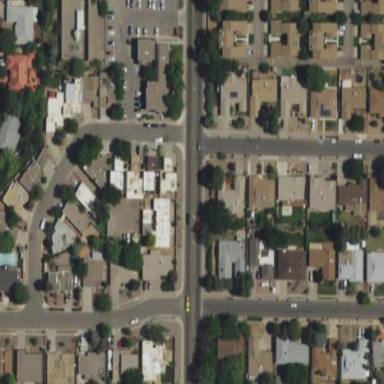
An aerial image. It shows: Sidewalk.